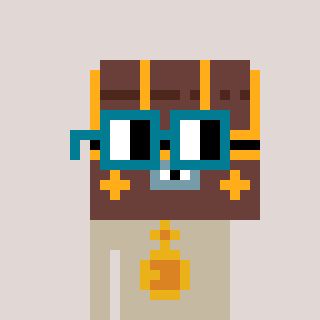
a pixel art character with square dark green glasses, a treasure chest-shaped head and a bege-colored body on a warm background